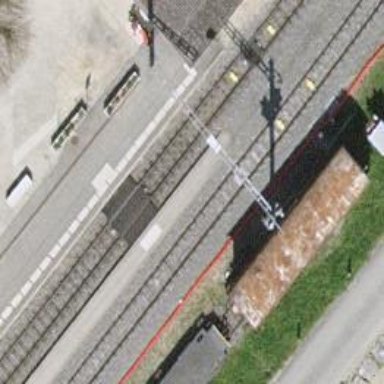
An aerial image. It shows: Railway crossing.